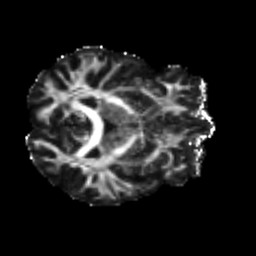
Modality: FA
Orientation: axial
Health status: ill
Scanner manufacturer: siemens
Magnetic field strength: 3 T
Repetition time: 6.7 s
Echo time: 0.1 s